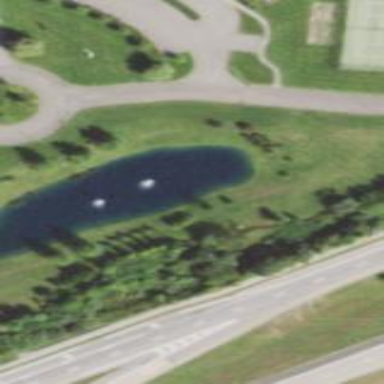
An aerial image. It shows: Pond surrounded by natural water.